Question: I am working on a database in MS Access 2013 which has a considerable amount of non-normalised data, and I want to move them out to alternate tables and use them as lookups in the main table. However, when I create a lookup column, MS Access deletes the data and there is far too much data to reset every record by hand.
Is there a way in Access 2013 to create such a lookup without losing the data?
Please don't comment about how using lookup tables in Access is bad. I have read posts like the one below and I disagree with most of the points there, and some of them are just simply wrong.
<URL>
Below is a sample of my data. I need to extract the 2nd and 3rd fields to other tables. If I can do this with them, I can do it with the others.

Presently this is stored as text in the fields. I would like to remove them and replace them with FK id's.
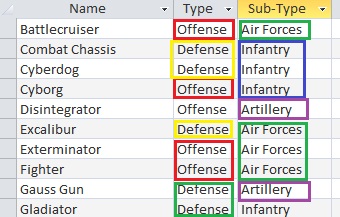
Answer: You could create your second table and add the data to the table. Then update the first table to match the records to each other
Let say you have the following table:
'''
CustOrders
ID Customer DateOrdered
123 K-Mart 01/01/2013
124 K Mart 01/05/2013
125 Walmart 02/05/2013
126 Walmart 03/07/2013
127 Miejers 03/11/2013
128 K-Mart 03/12/2013
'''
You could find out all of the 'Customers' that are in the 'CustOrders' table by performing the following:
'''
SELECT DISTINCT Customer From CustOrders
'''
Then create a record in the following table for each:
'''
Customers
ID Customer
1 K-Mart
2 Walmart
3 Miejers
'''
Then you could Update the 'CustOrders' table by performing the following:
'''
UPDATE CustOrders SET Customer = 1 WHERE Customer = 'K-Mart' OR Customer = 'K Mart'
'''
Of course you would have to do this for each distinct customer you have.
Then if you want you could change the data type of the 'Customer' field in the 'CustOrders' table to 'Long Integer'.
Lastly I would create a combo box on any entry/edit form that has the following 'RowSource':
'''
SELECT ID, Customer FROM Customers ORDER BY Customer
'''
Set the combo box to limit from list and bind to column 1.